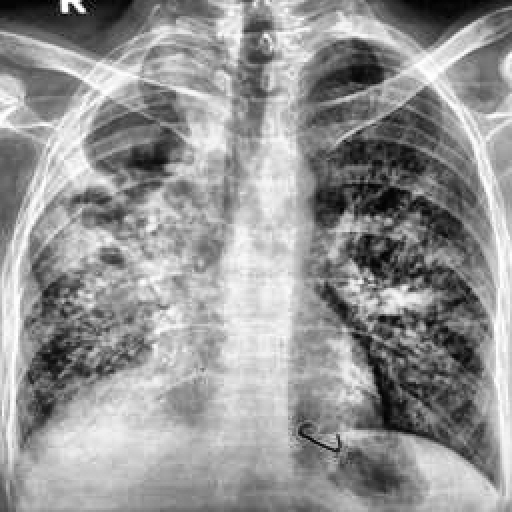
Finding: TUBERCULOSIS